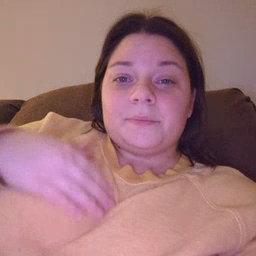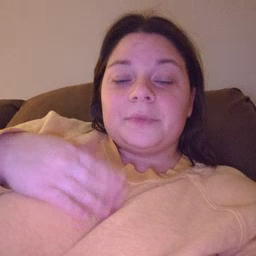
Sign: head